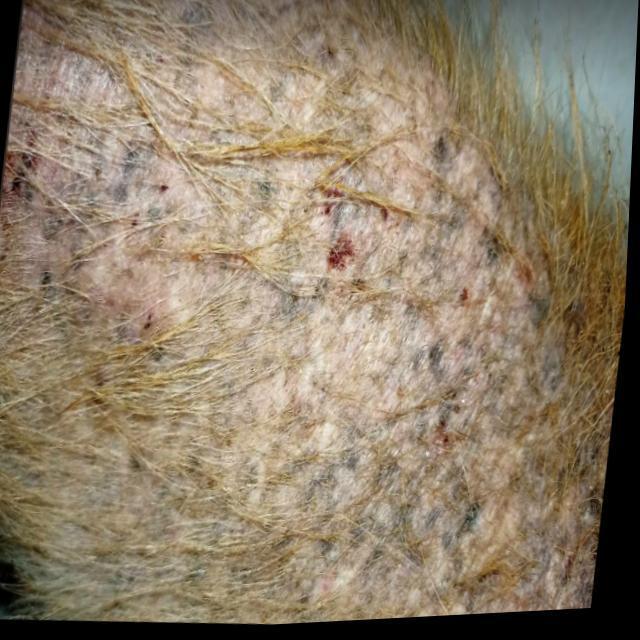
Canine demodicosis (Demodex mange) — caused by Demodex canis mites. Presents with alopecia, follicular papules, pustules, and comedones. Often localized on face and forelimbs.